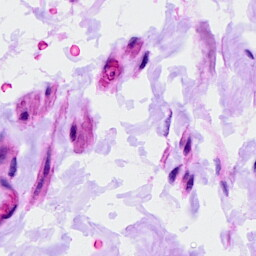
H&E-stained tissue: Ovarian